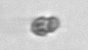
Label: Heterocapsa_rotundata